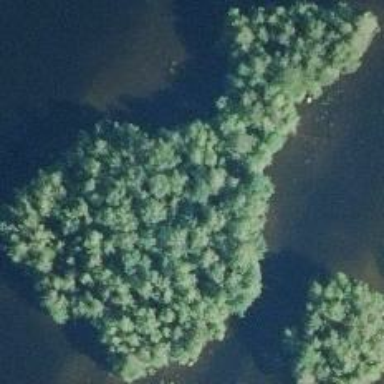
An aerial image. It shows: Islet.